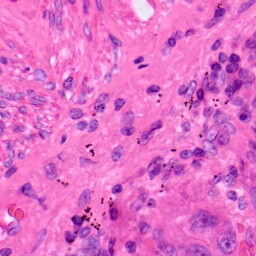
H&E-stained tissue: Lung